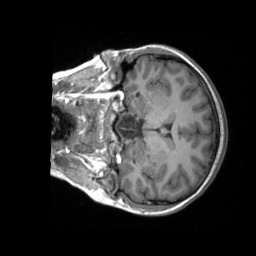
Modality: T1w
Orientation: coronal